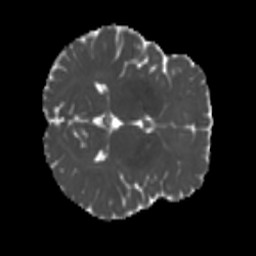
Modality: MD
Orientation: axial
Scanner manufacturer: siemens
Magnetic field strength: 3 T
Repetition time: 4 s
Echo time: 0.0594 s